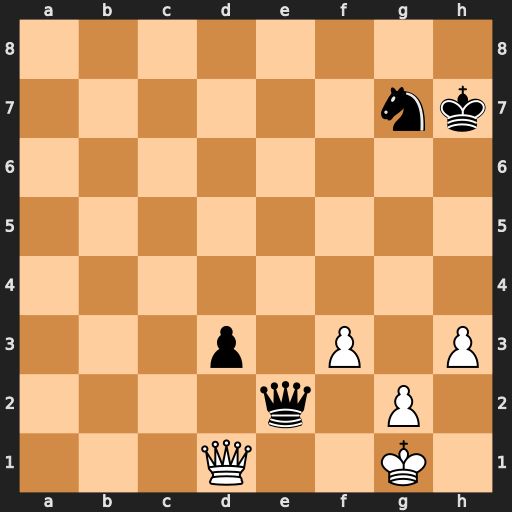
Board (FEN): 8/6nk/8/8/8/3p1P1P/4q1P1/3Q2K1
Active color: w
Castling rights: -
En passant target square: -
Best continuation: Qxe2 dxe2 Kf2